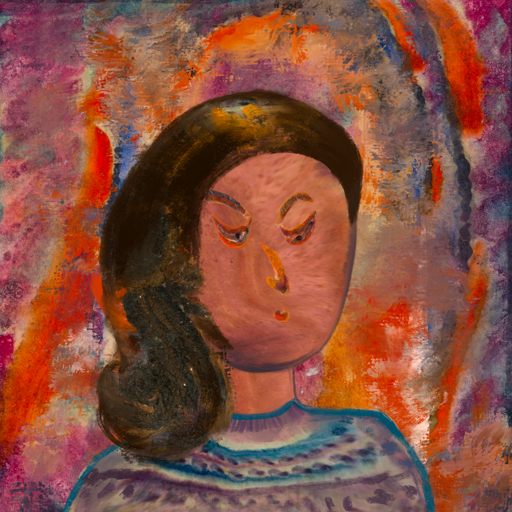
Background: Experience, Head And Neck Side: Mother_And_Son_Mother, Face Side: Hypocrite, Bust: HillGirl, Hair Side: Gypsy_Queen, Head Accessory: Blank, Second Necklace: Blank, Necklace: Blank, Baby: Blank